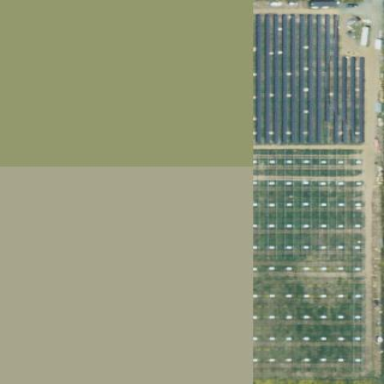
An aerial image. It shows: Fenced area with solar power plant inside.